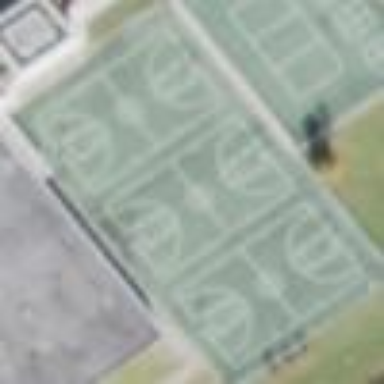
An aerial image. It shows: Basketball court on leisure land pitch.